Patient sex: M
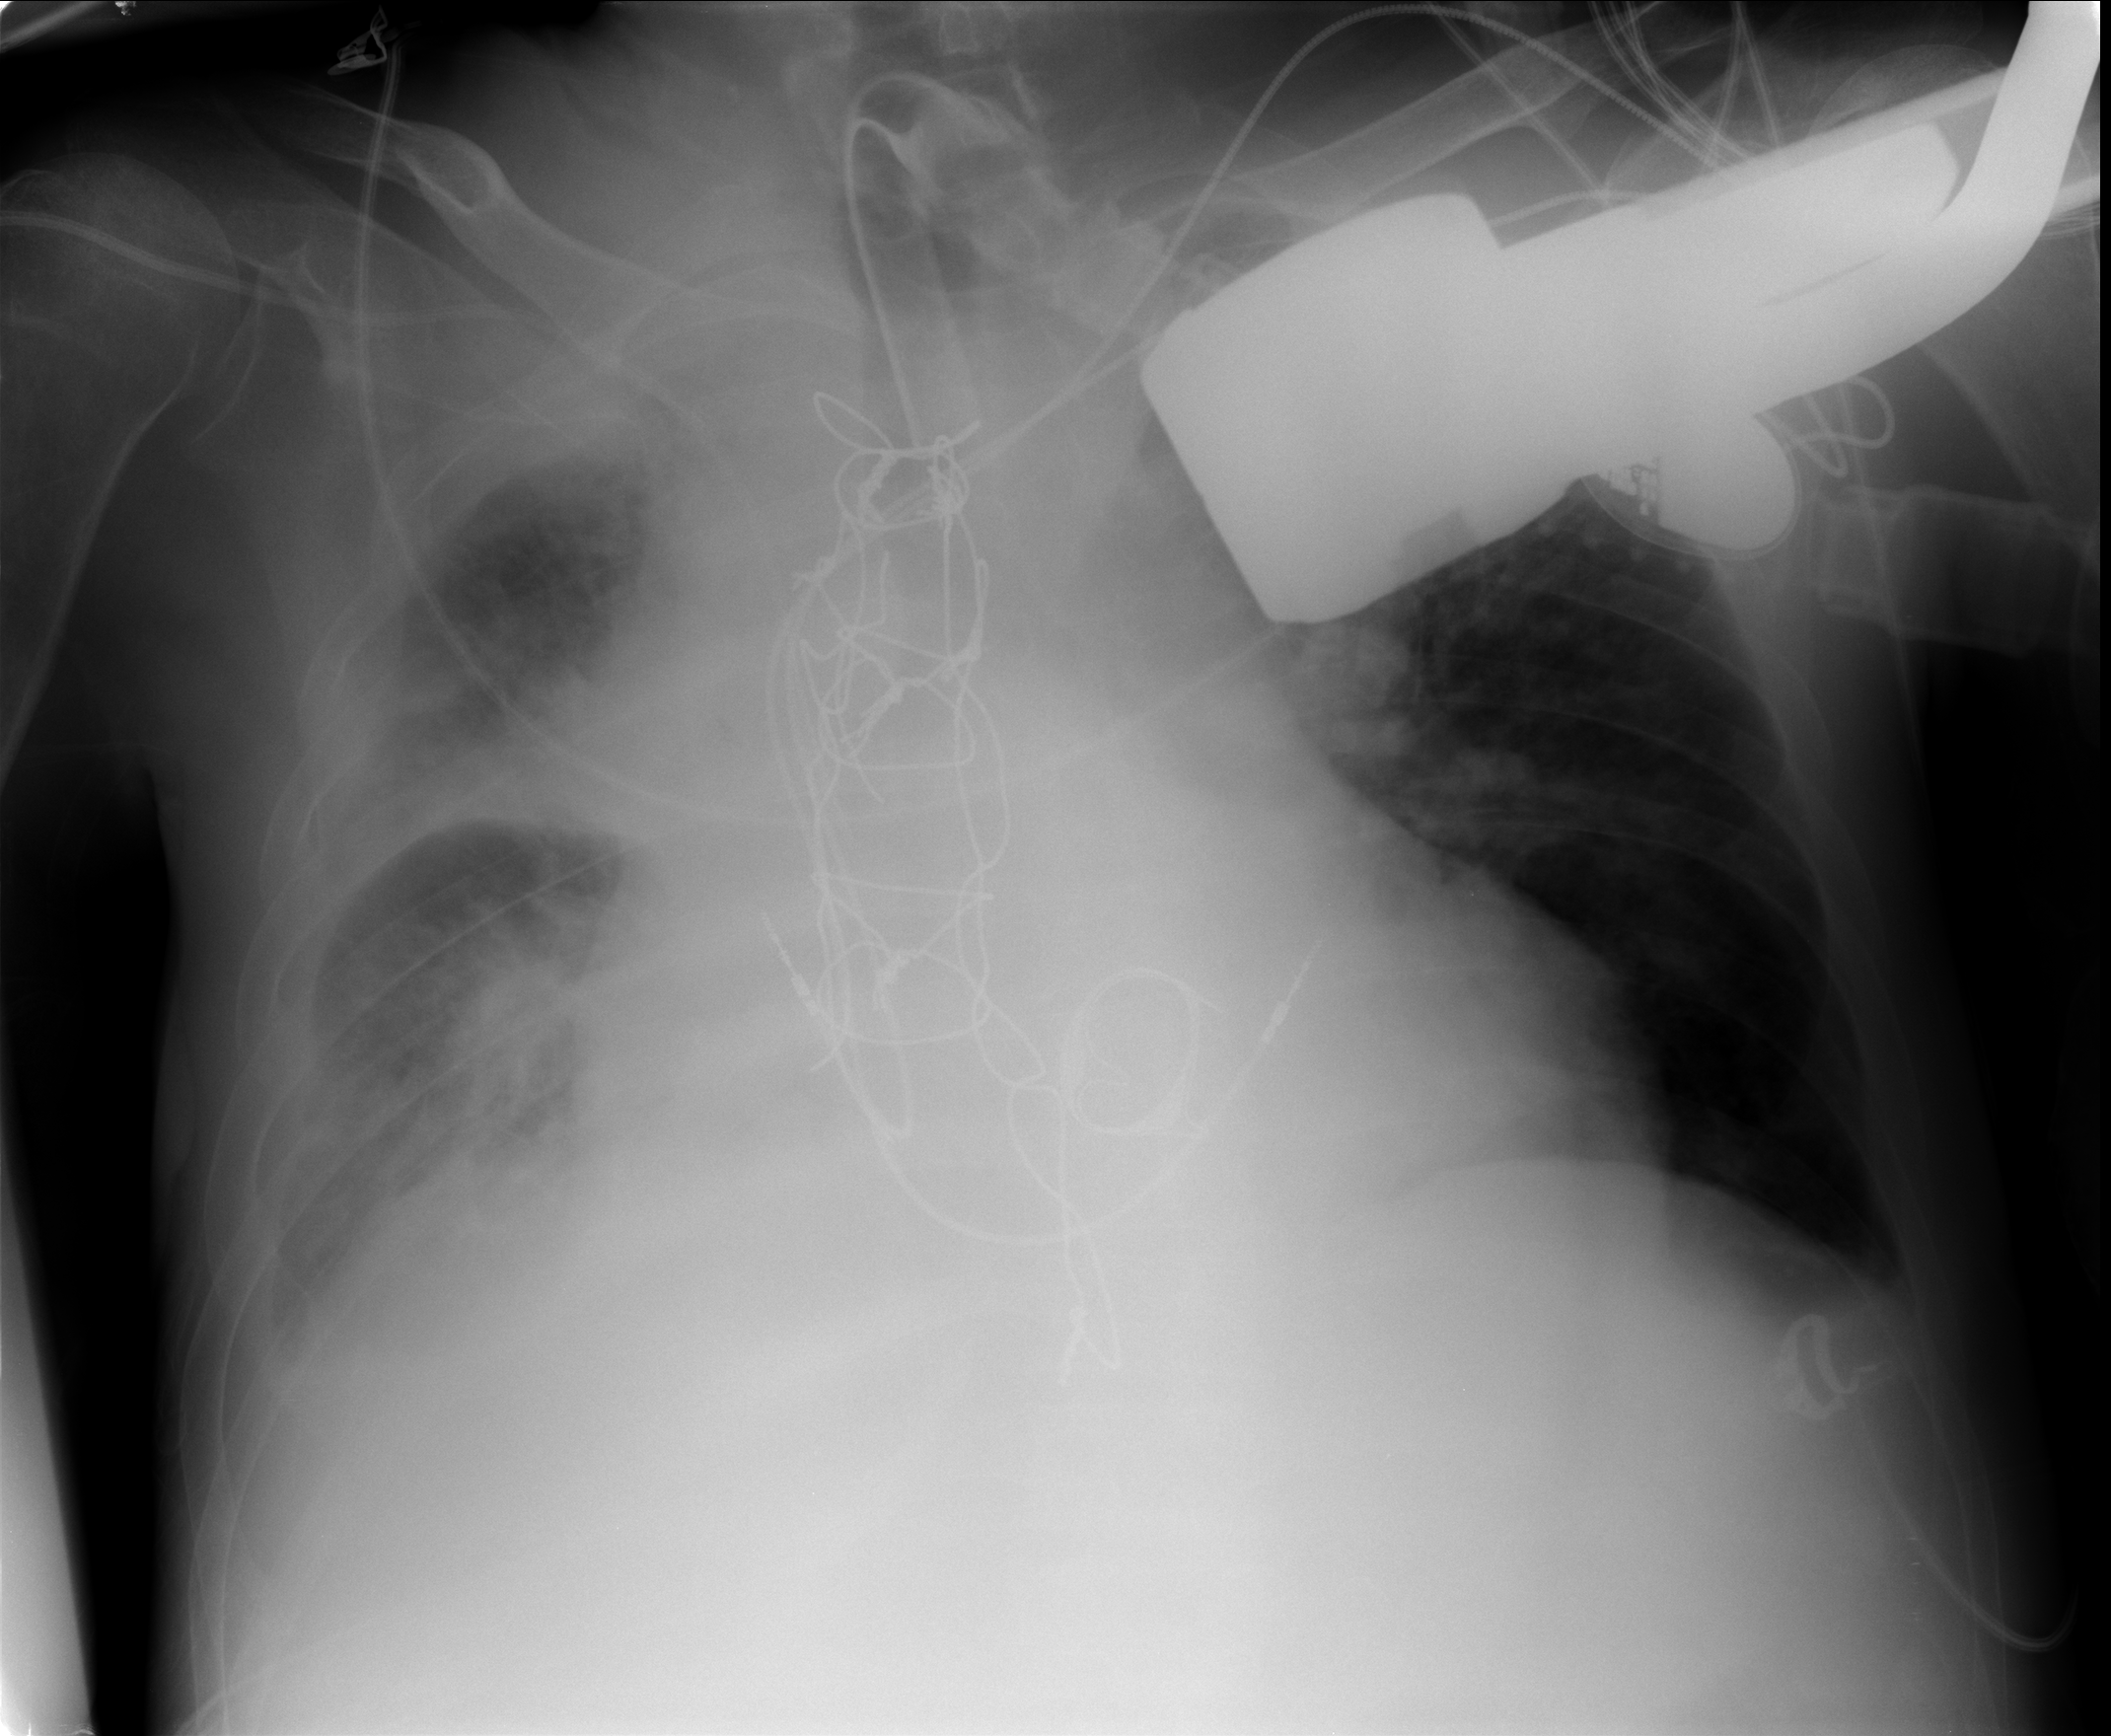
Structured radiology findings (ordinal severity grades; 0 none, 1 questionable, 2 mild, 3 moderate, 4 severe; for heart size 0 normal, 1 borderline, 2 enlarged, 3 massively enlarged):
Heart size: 2
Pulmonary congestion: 2
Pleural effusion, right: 3
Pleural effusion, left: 0
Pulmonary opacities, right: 3
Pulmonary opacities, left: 0
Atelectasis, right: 0
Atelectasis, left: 0